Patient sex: M
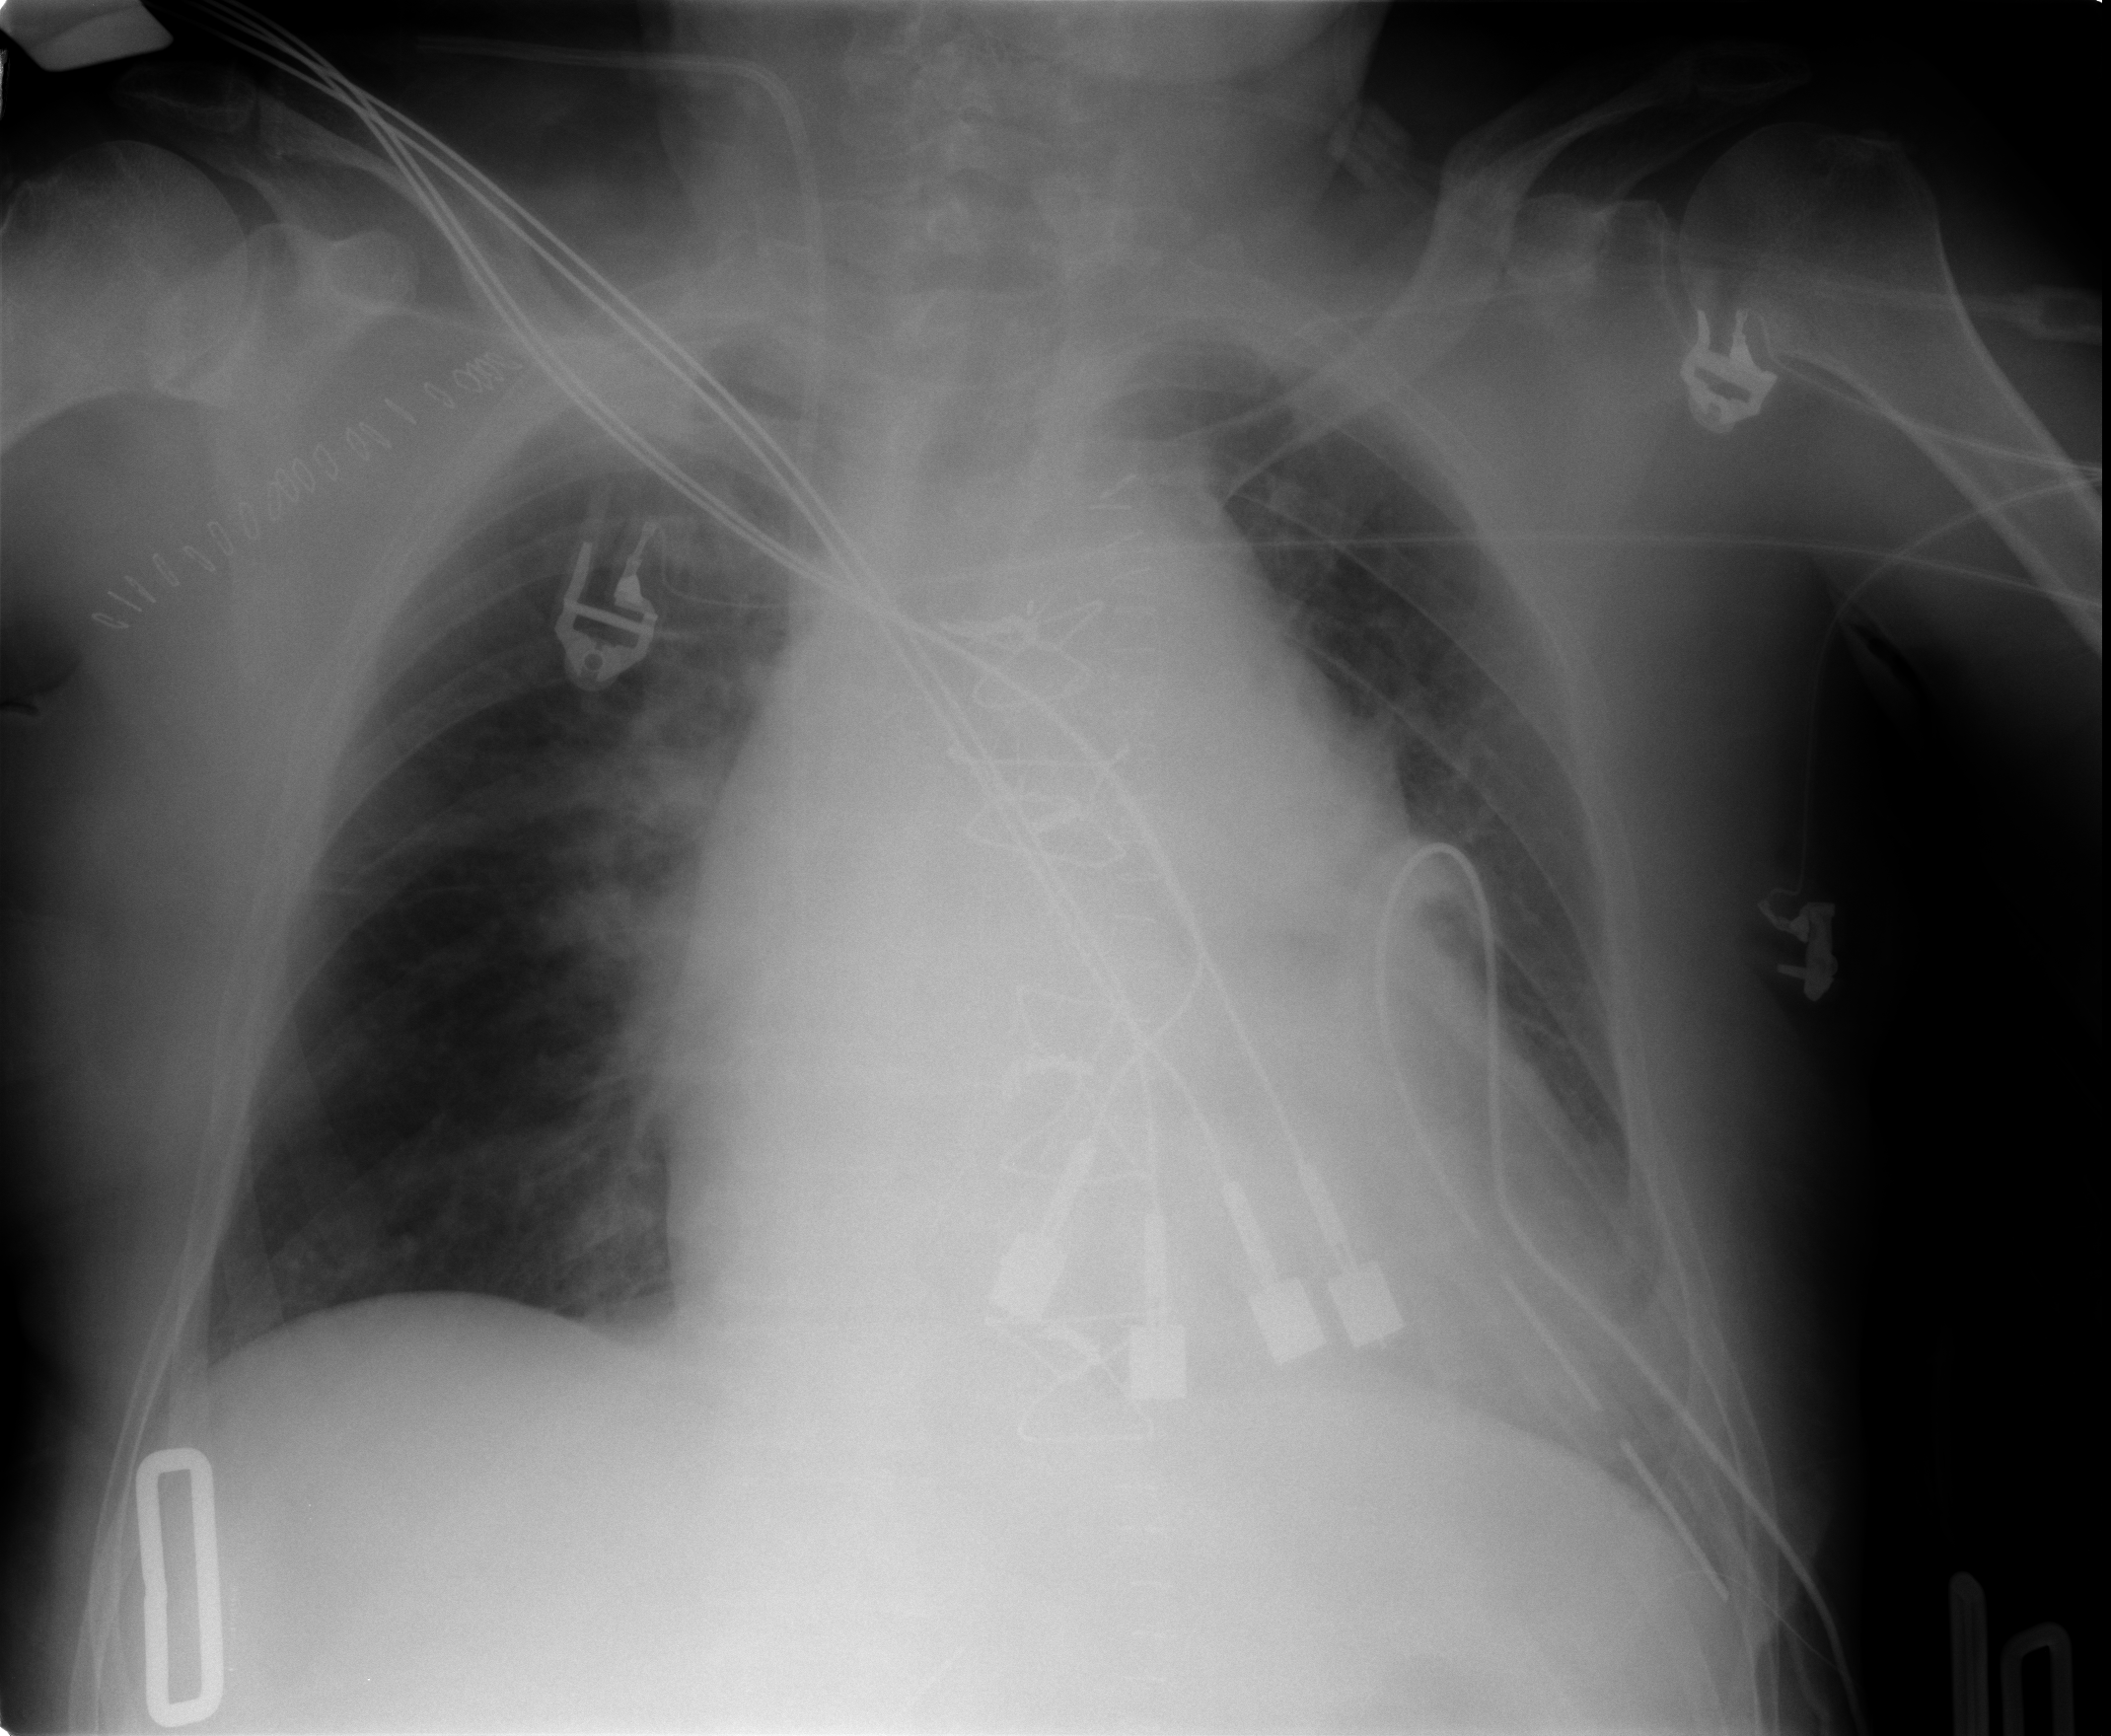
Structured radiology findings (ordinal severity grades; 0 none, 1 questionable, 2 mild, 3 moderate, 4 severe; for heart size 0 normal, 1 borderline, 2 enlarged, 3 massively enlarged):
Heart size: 2
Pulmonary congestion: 2
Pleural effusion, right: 0
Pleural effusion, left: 0
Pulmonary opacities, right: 0
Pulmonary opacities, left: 0
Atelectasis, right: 2
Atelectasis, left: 2